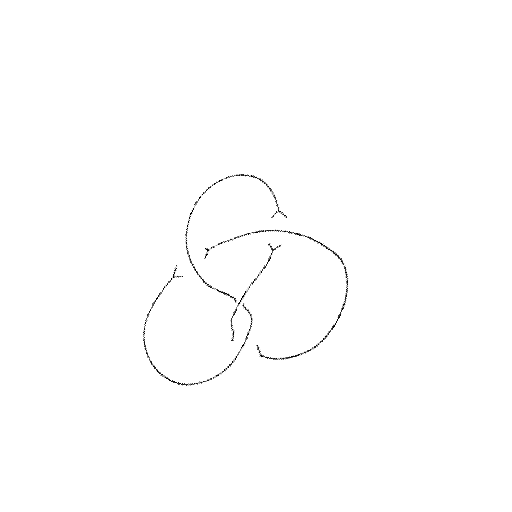
Crossing number: 4